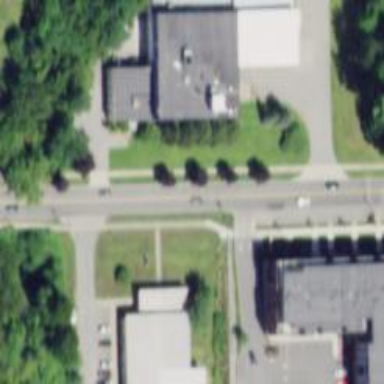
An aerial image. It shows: Footway.